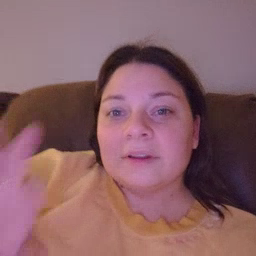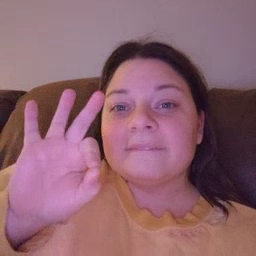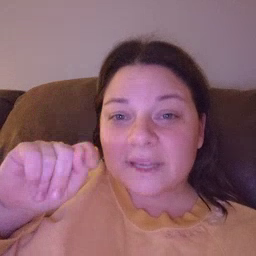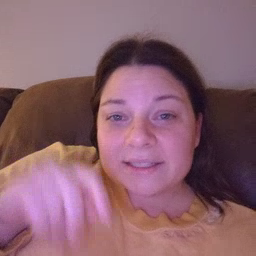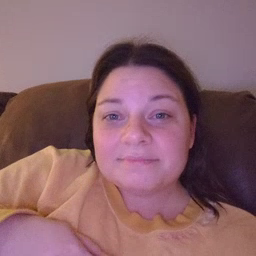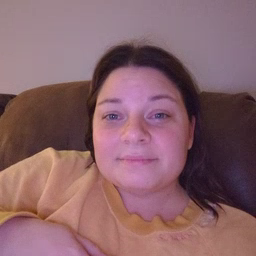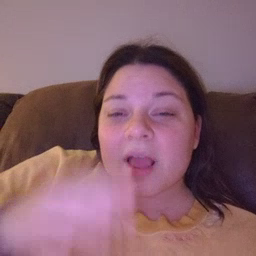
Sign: feet